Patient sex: M
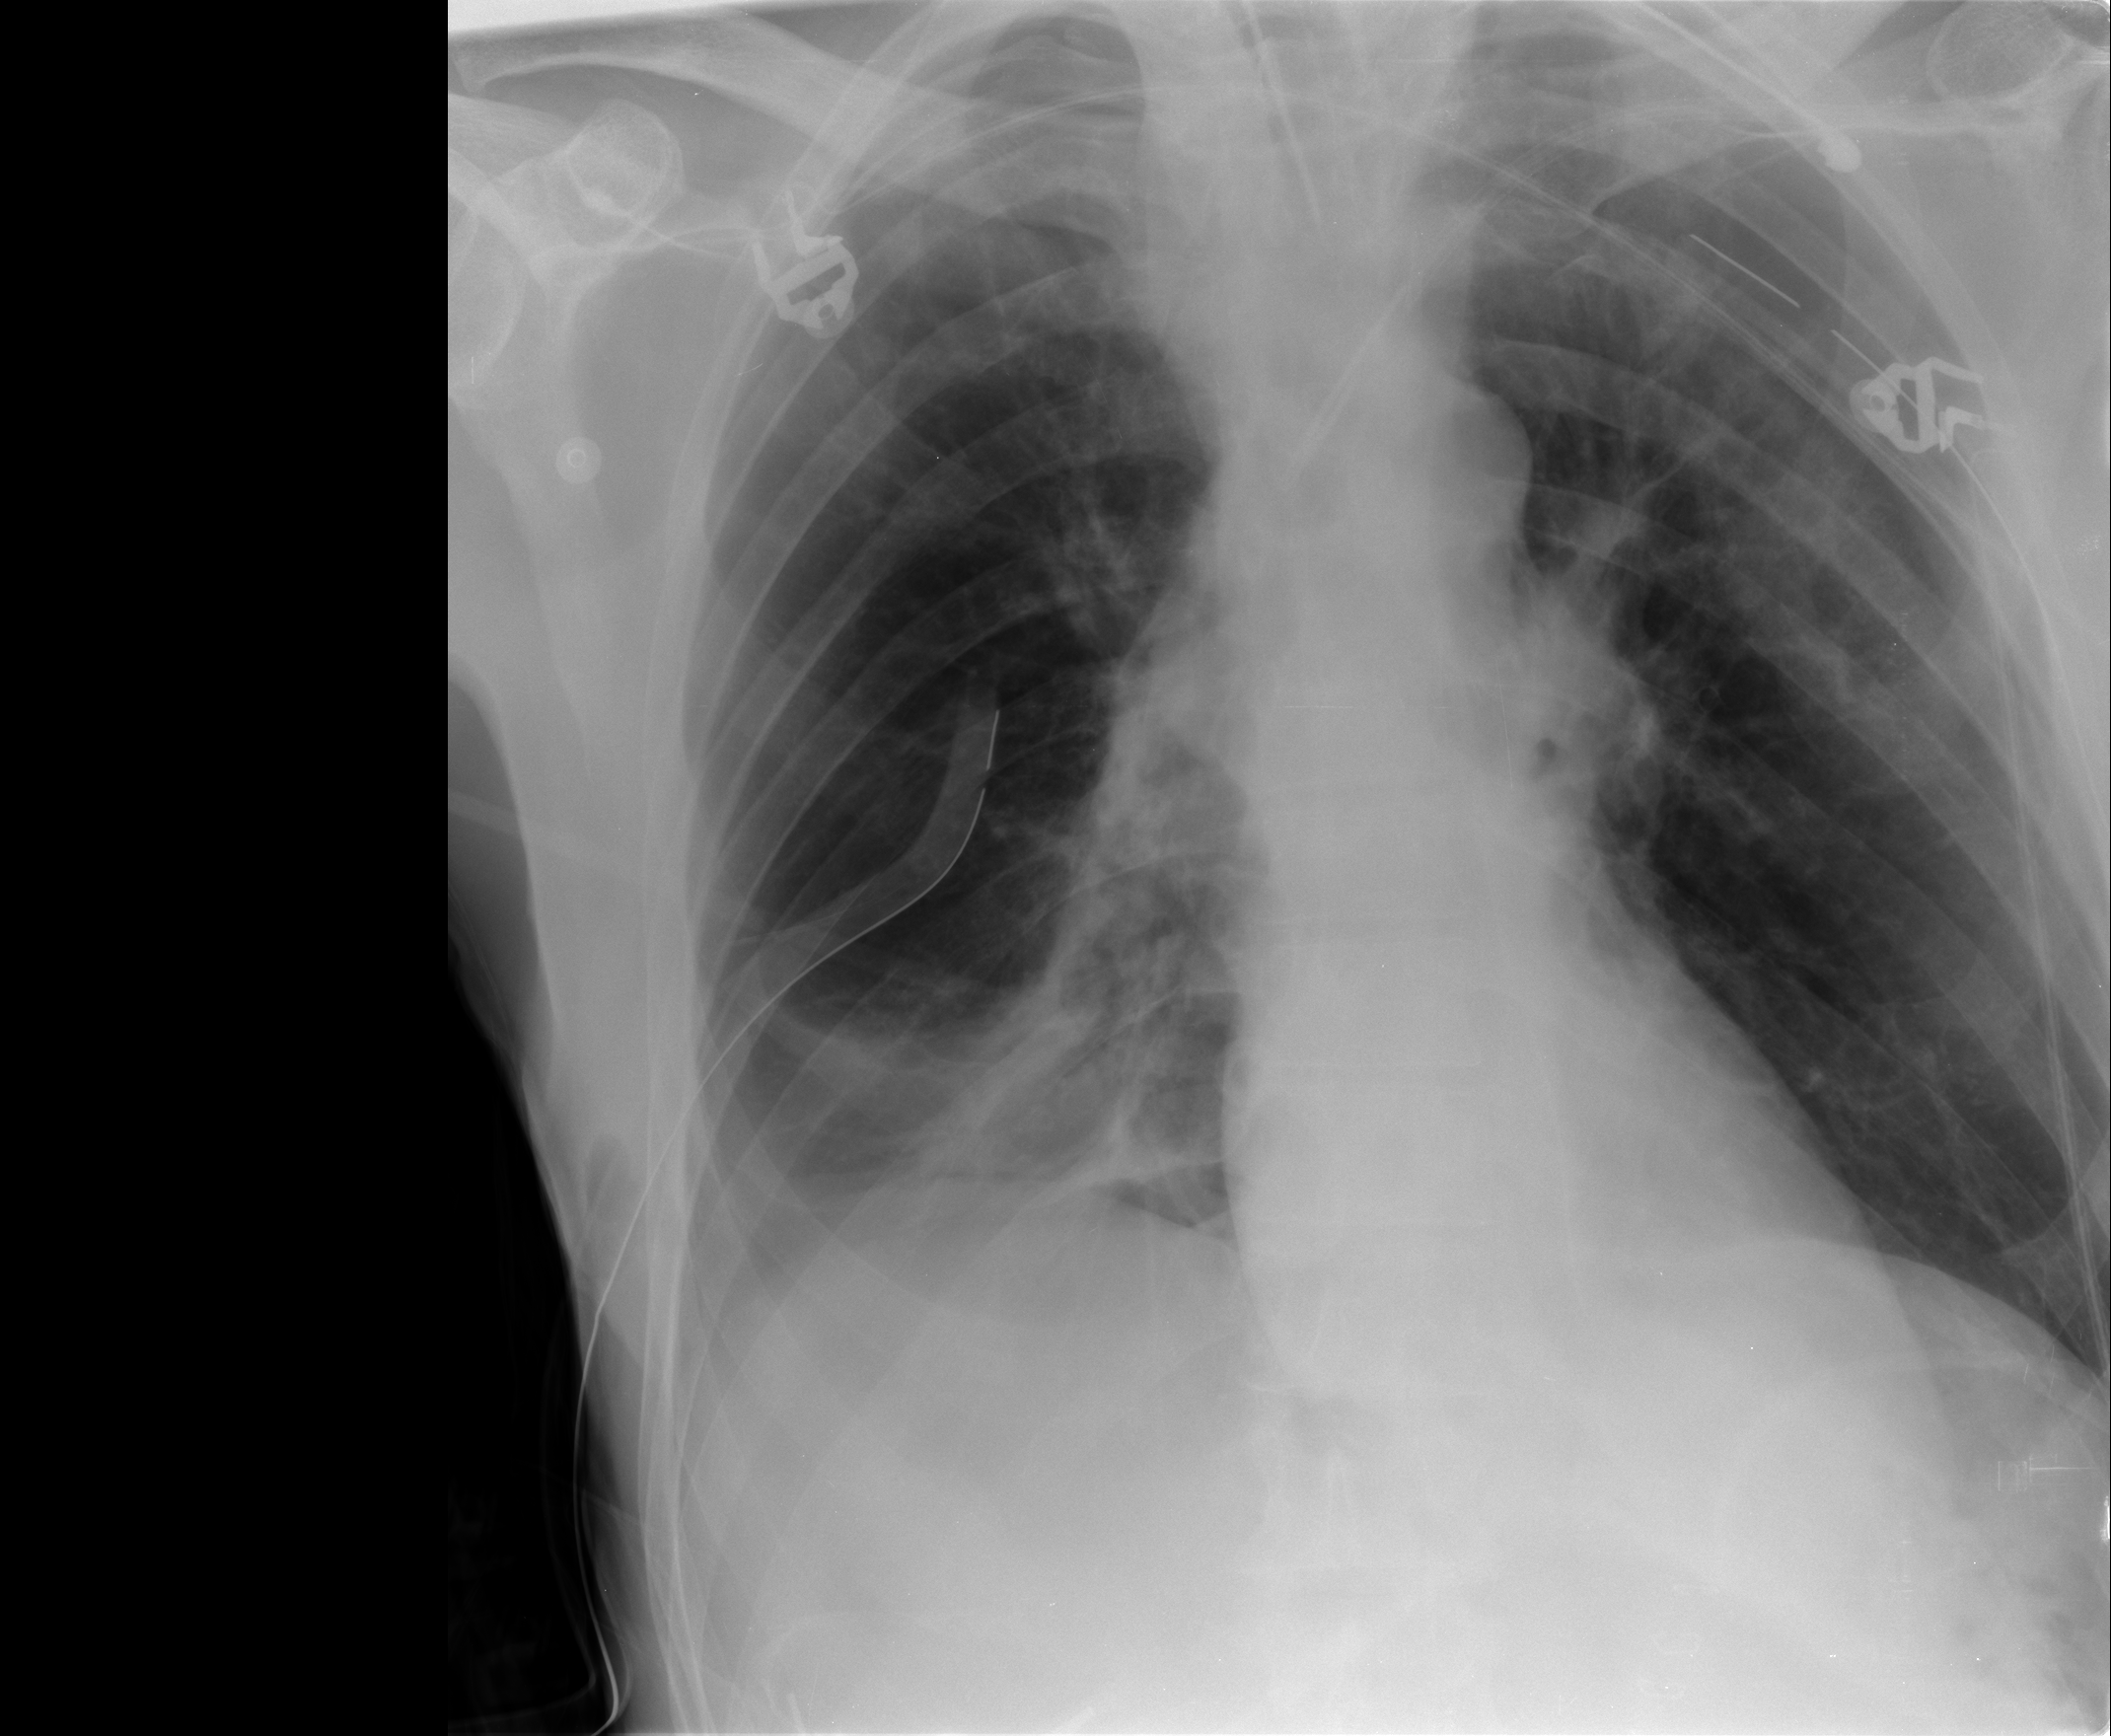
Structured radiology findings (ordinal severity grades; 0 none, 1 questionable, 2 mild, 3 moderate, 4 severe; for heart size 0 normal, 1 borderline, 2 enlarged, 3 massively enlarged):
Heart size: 0
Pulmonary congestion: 0
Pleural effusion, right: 0
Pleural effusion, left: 0
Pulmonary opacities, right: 2
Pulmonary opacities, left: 0
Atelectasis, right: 2
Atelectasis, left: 0